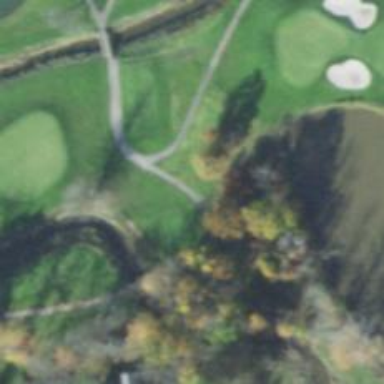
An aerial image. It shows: Service road used as golf cart path.